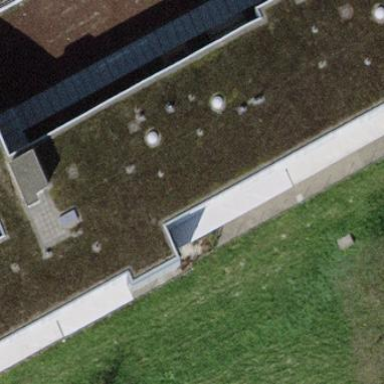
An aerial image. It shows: Hospital building.